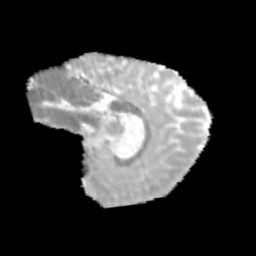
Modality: MD
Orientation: sagittal
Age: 13
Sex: male
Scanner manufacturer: siemens
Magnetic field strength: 3 T
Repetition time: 3.8 s
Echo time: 0.07 s